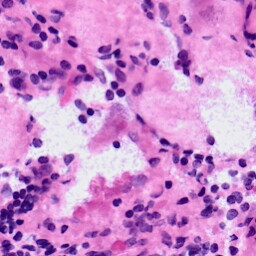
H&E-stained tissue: LymphNode